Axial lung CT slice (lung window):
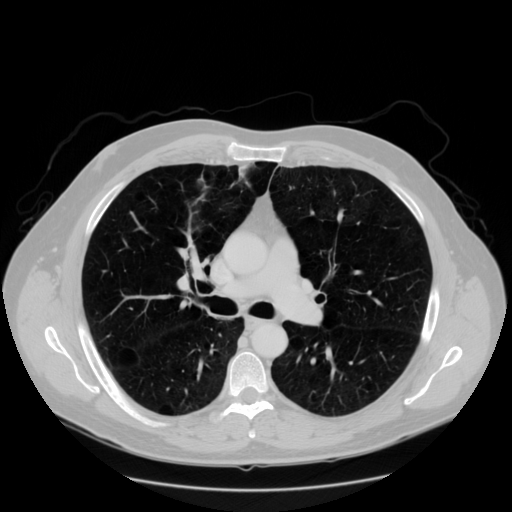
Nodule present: no